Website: lowes
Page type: review-order
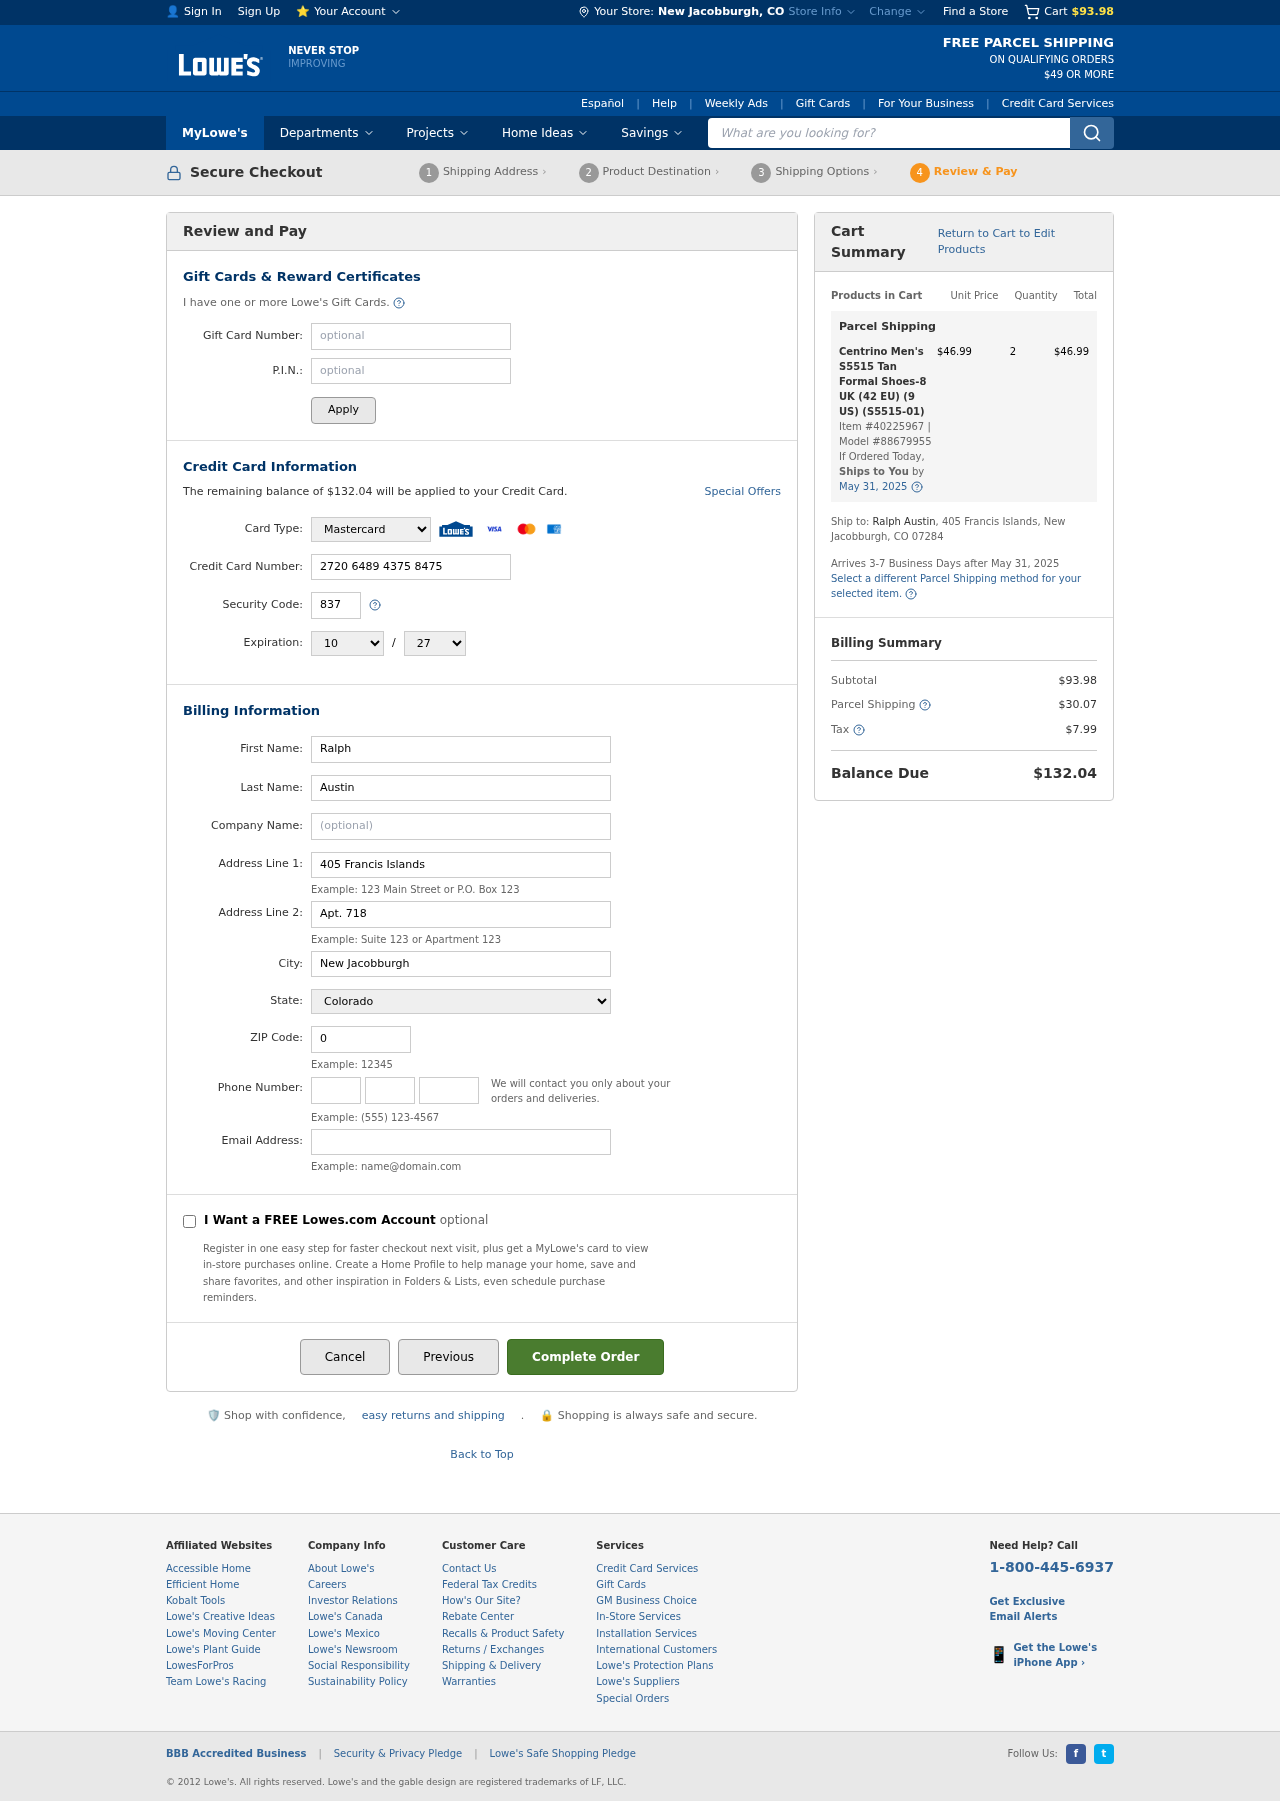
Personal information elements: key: PII_CARD_CVV
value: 837
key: PII_CARD_EXPIRY_MONTH
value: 10
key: PII_CARD_EXPIRY_YEAR
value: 27
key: PII_CARD_NUMBER
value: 2720 6489 4375 8475
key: PII_CARD_TYPE
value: Mastercard
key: PII_CITY
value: New Jacobburgh
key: PII_CITY_STATE
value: New Jacobburgh, CO
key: PII_EMAIL
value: raustin@hotmail.com
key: PII_FIRSTNAME
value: Ralph
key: PII_LASTNAME
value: Austin
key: PII_PHONE_AREA
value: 758
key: PII_PHONE_PREFIX
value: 880
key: PII_PHONE_SUFFIX
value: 9802
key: PII_POSTCODE
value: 07284
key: PII_STATE
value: Colorado
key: PII_STREET
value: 405 Francis Islands
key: PII_STREET2
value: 405 Francis Islands
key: PII_STREET2
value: Apt. 718
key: PII_FULLNAME2
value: Ralph Austin
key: PII_CITY_STATE_ZIP2
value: New Jacobburgh, CO 07284
Product elements: key: PRODUCT1_NAME
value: Centrino Men's S5515 Tan Formal Shoes-8 UK (42 EU) (9 US) (S5515-01)
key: PRODUCT1_PRICE
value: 46.99
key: PRODUCT1_QUANTITY
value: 2
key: PRODUCT1_ITEM_NUMBER
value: Item #40225967
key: PRODUCT1_MODEL_NUMBER
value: Model #88679955
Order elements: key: ORDER_SUBTOTAL
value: $93.98
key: ORDER_BALANCE_DUE
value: $132.04
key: ORDER_SHIPPING_DATE
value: May 31, 2025
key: ORDER_ITEM_TOTAL
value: $46.99
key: ORDER_SHIPPING_DATE2
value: May 31, 2025
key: ORDER_SHIPPING_COST
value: $30.07
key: ORDER_TAX
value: $7.99
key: ORDER_TOTAL
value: $132.04
Search elements: key: HEADER_SEARCH
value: What are you looking for?